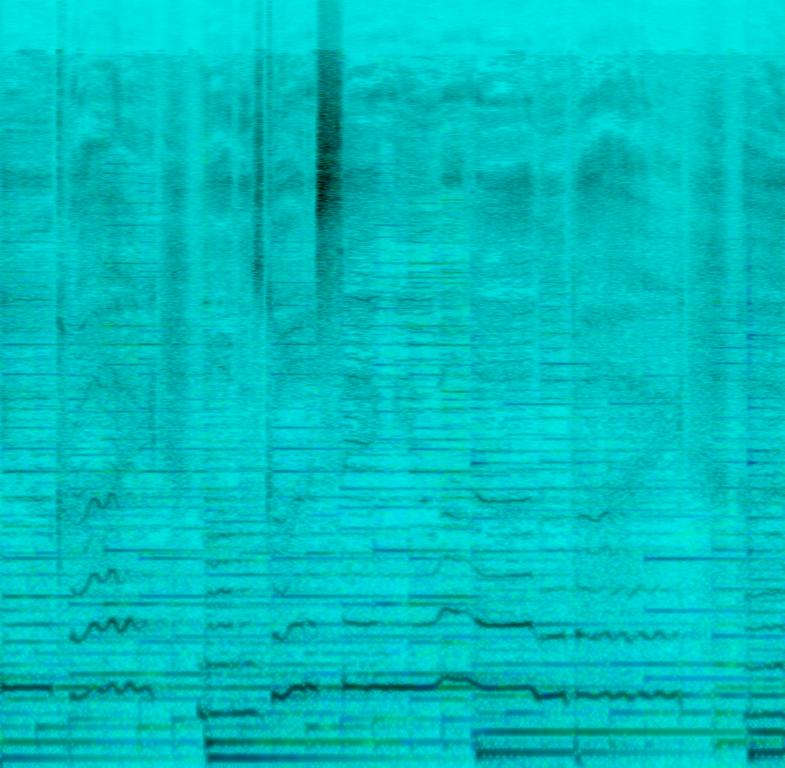
This is a lullaby music piece. There is a female vocalist singing gently. The acoustic guitar is playing a mellow tune while the bass guitar accompanies with a simple bass line. There is a synth with a string sound in the background. The atmosphere is calming and sleep-inducing. This piece could be played at nurseries and it could be included in the soundtracks meant to put babies to sleep.